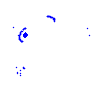
Particle: electron